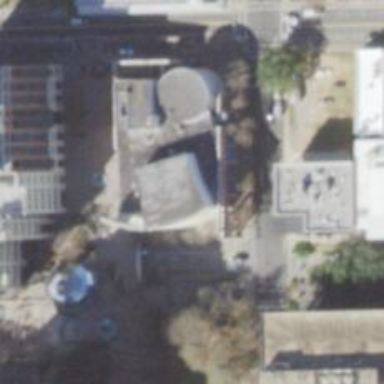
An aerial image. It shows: Cinema.